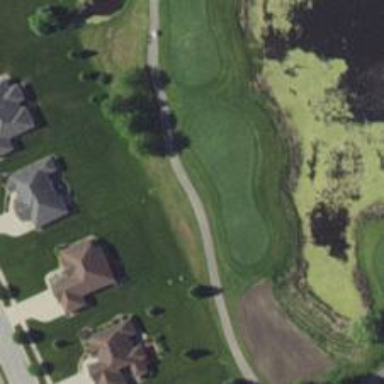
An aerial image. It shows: Service road designated as golf cart path.